Breast ultrasound image
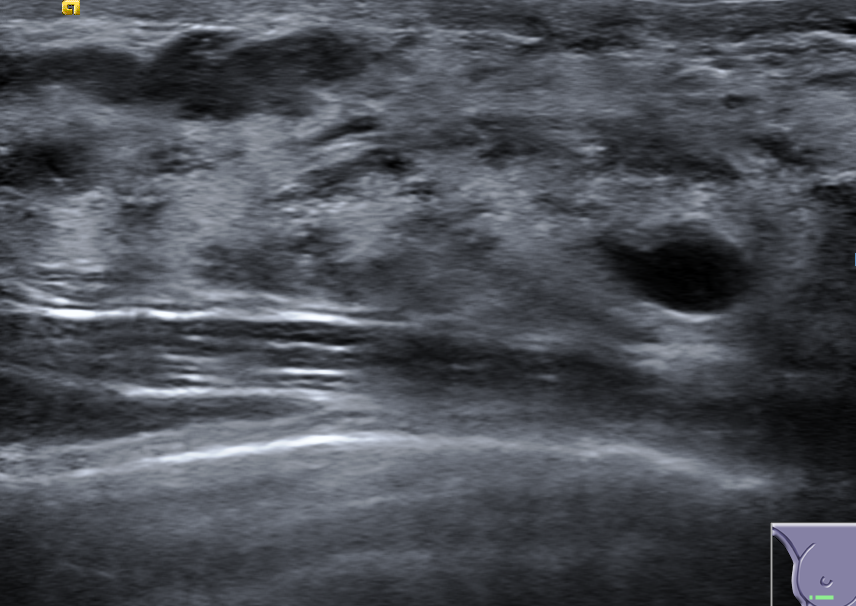
Diagnosis: benign